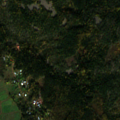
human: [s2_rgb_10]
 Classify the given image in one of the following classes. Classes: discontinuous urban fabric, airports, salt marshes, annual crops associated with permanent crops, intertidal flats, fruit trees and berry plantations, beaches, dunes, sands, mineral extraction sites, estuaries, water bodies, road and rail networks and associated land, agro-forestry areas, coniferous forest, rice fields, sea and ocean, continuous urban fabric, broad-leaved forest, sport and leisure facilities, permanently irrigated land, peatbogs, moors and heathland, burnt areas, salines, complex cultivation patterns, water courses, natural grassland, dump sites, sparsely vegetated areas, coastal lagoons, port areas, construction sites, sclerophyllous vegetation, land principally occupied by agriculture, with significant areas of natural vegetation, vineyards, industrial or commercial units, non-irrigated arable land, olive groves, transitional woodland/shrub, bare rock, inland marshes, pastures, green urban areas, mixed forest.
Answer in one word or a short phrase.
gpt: non-irrigated arable land, coniferous forest, mixed forest, transitional woodland/shrub